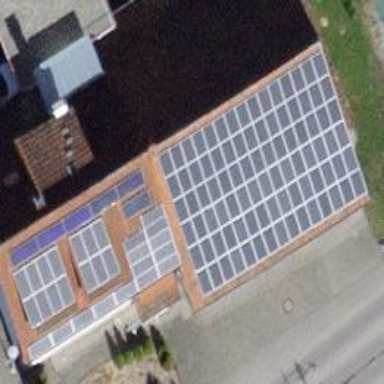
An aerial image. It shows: Solar power generator using photovoltaic panels.